Question: Given two Boolean statements, what is the easiest way to calculate the equation of their intersection in a language like Lua?

(Red = Filter 1, Blue = Filter 2, Purple = Area of intersection)
- : 'object.ID < 300'- : 'object.ID < 600'
is a of , that is: will contain everything matched by , plus 0 or more objects.
On a Venn diagram, would be inside .
How can I calculate the equation of the area of intersection?
A more complicated example:
- 'object.Col == 'GREEN' and (object.ID == 2 or object.ID == 64 or object.ID > 9001)'- '(object.Col == 'RED' or object.Col == 'GREEN') and (object.ID == 3 or object.ID > 22)'
intersects with .
On a Venn Diagram, they would overlap.
The equation for the overlapping area would be:
'object.Col == 'GREEN' and (object.ID == 64 or object.ID > 9001)'
How would this equation be calculated in a language such as Python or Haskell?
I wish to eventually make this in Lua, but if Python, Haskell or another language provided the functionality, I would be able to look at the source code and convert it over.
Here is how I am representing filters in Lua:
'''
filter = DataFilter(
{"and",
{"or",
{"==", "Col", "RED"},
{"==", "Col", "GREEN"},
},
{"or",
{"==", "ID", 3},
{">" , "ID", 22},
},
}
)
'''
Please point me in the right direction.
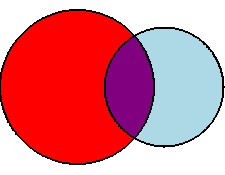
Answer: Wild guess: Bring the "Filters" into disjunctive normal form and reduce using appropriate methods (x == 8 contained in x > 5).